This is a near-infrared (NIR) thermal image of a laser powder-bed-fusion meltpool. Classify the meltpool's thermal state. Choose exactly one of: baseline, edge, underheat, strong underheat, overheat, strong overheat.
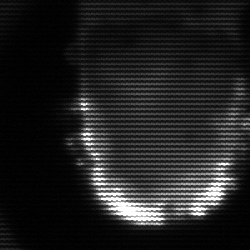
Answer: baseline